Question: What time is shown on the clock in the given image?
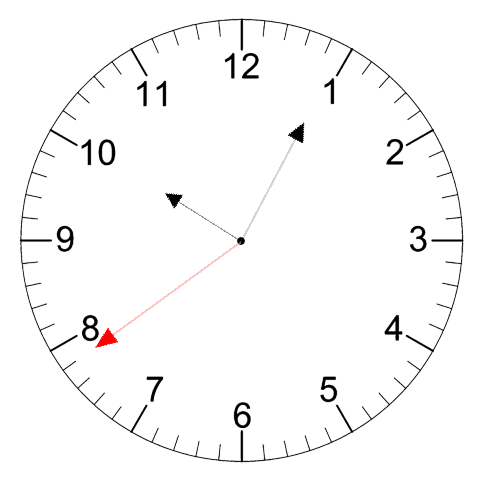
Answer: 10:04:39